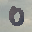
Label: 0